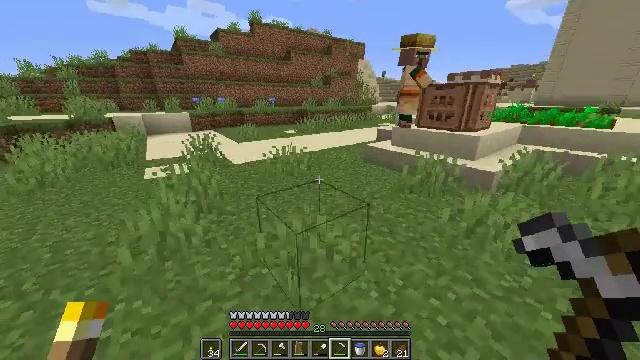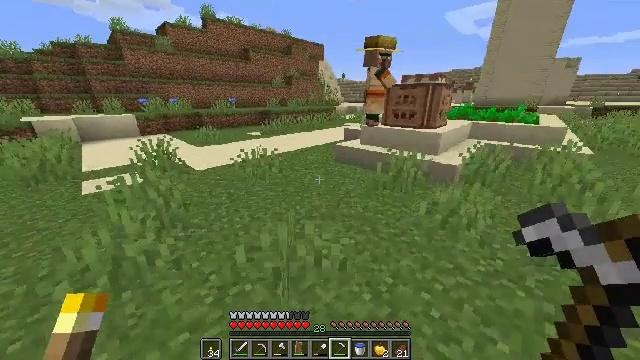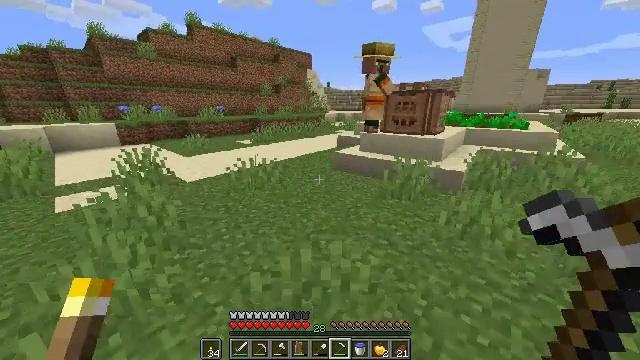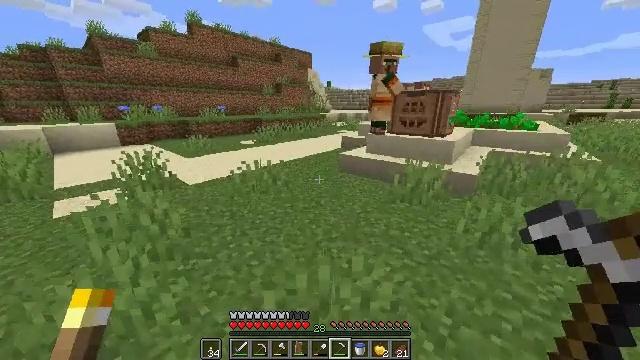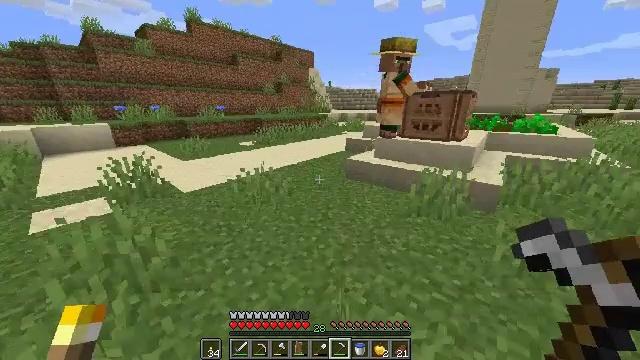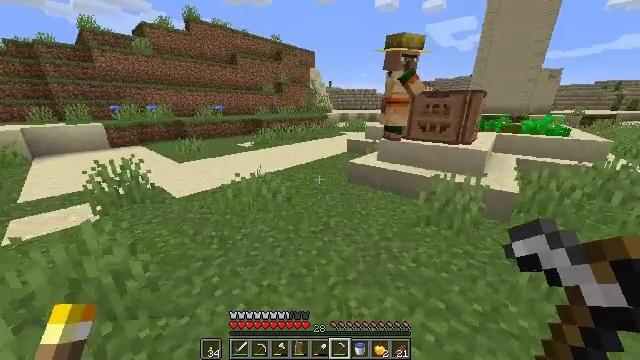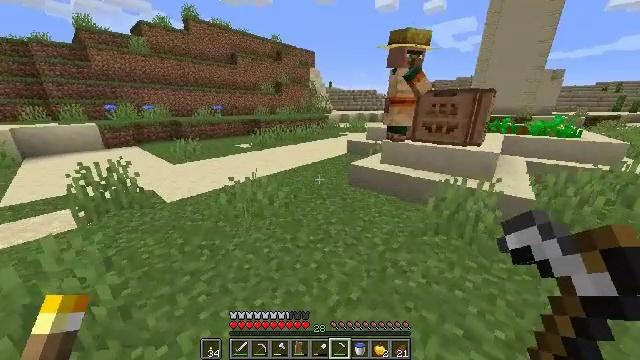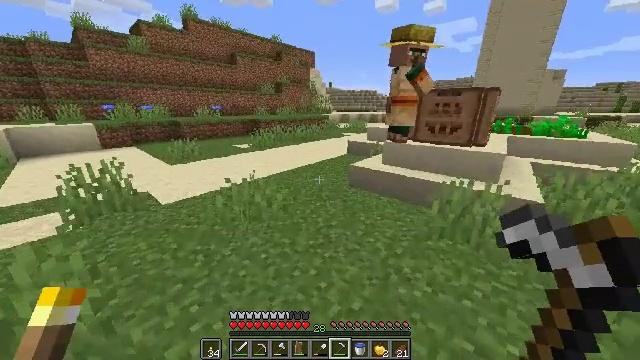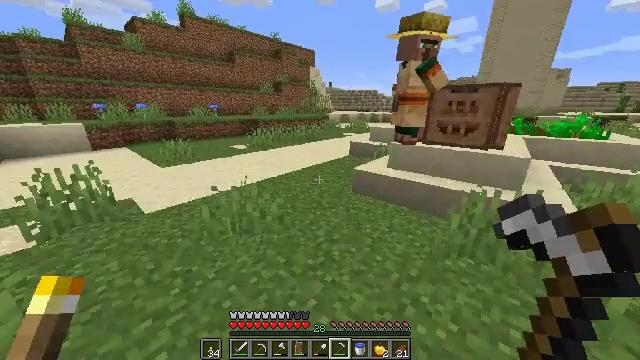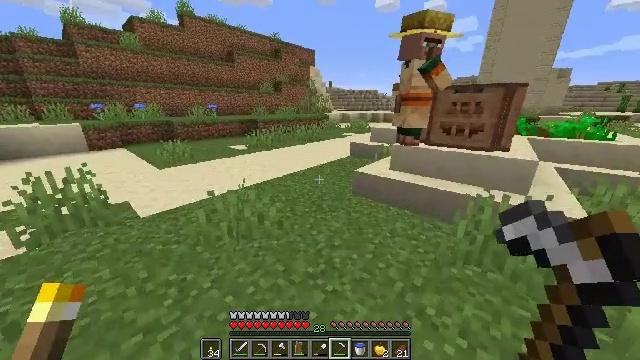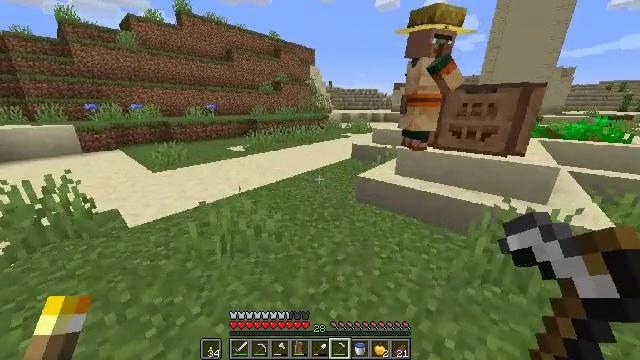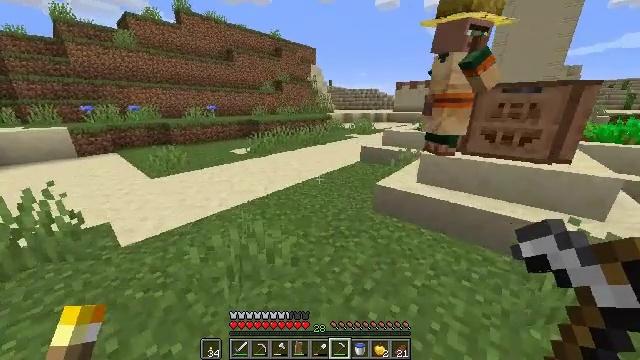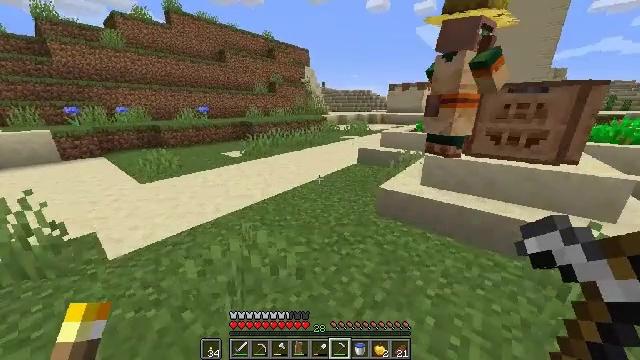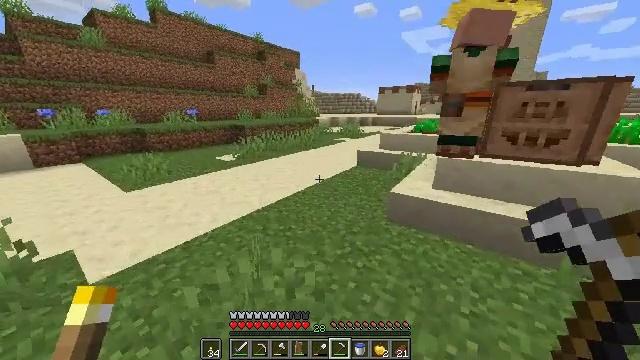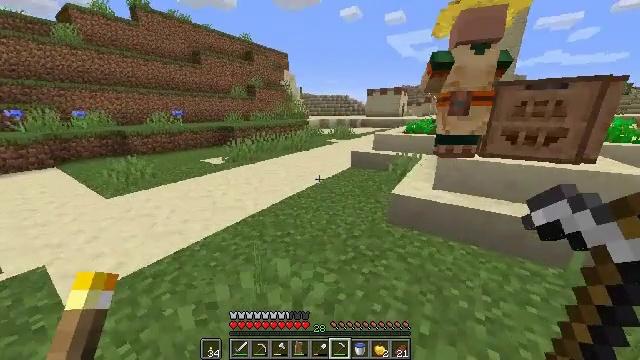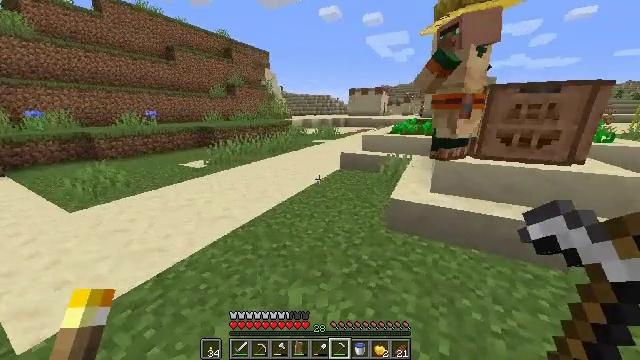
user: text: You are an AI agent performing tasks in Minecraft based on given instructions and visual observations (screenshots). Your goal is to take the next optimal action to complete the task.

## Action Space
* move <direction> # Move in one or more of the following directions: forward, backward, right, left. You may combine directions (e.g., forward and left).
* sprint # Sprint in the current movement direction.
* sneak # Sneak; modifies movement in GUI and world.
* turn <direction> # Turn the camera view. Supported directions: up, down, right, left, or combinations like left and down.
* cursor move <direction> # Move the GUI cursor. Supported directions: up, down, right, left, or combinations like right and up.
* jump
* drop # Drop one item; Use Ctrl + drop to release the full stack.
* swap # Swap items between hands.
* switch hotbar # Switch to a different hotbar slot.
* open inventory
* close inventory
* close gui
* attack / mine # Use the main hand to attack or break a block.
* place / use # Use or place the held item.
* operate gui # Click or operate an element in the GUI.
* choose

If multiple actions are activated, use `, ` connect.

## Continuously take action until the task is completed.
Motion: motion action
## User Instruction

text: Mine the composter block.
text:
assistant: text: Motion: move forward and move left, sprint, turn right
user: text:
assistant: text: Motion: move forward and move left, sprint, turn right and up
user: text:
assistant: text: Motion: move forward, sprint
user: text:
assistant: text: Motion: move forward, sprint
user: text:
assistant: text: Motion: move forward, sprint
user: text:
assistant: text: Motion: move forward, sprint
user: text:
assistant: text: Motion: move forward, sprint
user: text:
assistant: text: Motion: move forward, sprint
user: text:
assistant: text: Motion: move forward, sprint
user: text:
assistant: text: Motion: move forward and move left, sprint
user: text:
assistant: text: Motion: move forward and move left, sprint
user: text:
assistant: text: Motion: move forward and move left, sprint, turn right
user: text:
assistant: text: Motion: move forward and move left, sprint, turn right
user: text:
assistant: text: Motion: move forward and move left, sprint, turn right
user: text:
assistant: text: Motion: move forward and move left, sprint, turn right
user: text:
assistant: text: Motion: move forward and move left, sprint, turn right
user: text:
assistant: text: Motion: move forward and move left, turn right and up
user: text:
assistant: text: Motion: move forward and move left, turn right and up
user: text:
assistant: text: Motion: move forward and move left, turn right
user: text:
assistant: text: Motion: move forward and move left
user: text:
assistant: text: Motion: move forward and move left
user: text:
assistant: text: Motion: move forward and move left
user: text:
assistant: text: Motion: move left
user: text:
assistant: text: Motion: move left
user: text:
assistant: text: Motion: move left
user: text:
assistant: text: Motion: move left
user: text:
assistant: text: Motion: move left
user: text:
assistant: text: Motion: move left
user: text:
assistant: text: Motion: move forward and move left
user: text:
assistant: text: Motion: move forward and move left, turn right